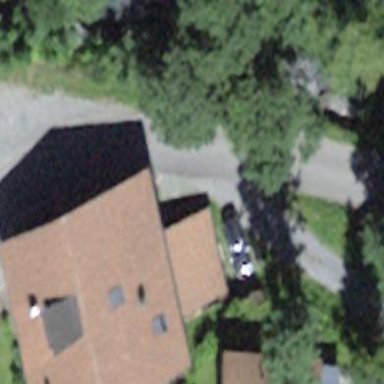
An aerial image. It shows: Detached building.